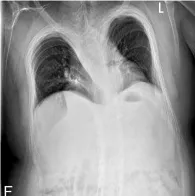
(F) X-ray of the chest.
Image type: radiology (x_ray)